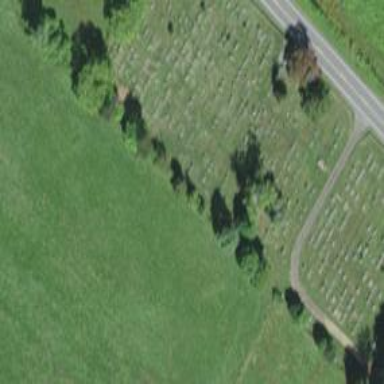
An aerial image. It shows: Cemetery.